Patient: sex M, age 53
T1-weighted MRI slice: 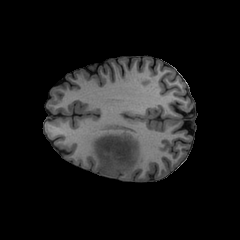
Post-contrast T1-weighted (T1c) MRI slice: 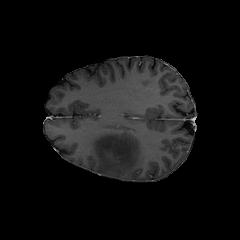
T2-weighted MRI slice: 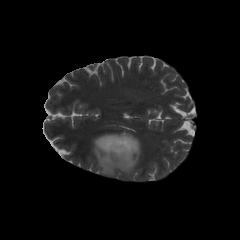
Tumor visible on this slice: yes
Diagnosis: Astrocytoma, IDH-mutant
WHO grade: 4